Aerial crown-view tile of a tropical tree (Barro Colorado Island, Panama), acquired 20250616:
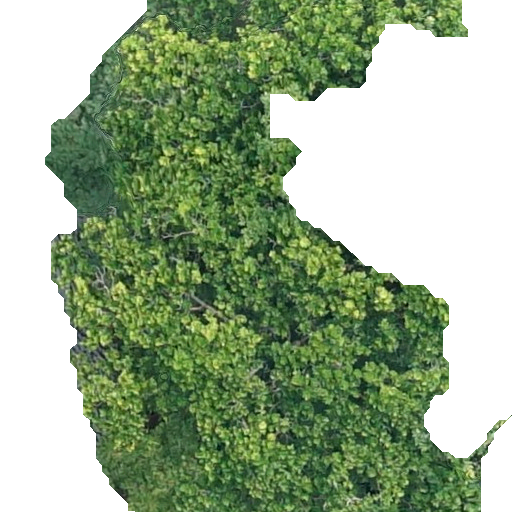
Species: Anacardium excelsum
GBIF accepted scientific name: Anacardium excelsum
Crown area: 257.759 m²